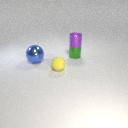
small yellow rubber sphere in front of large blue metal sphere